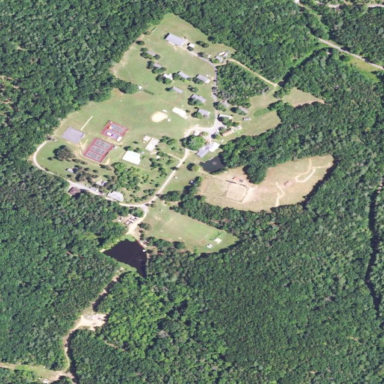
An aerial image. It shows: Campsite area designed for summer camp activities.